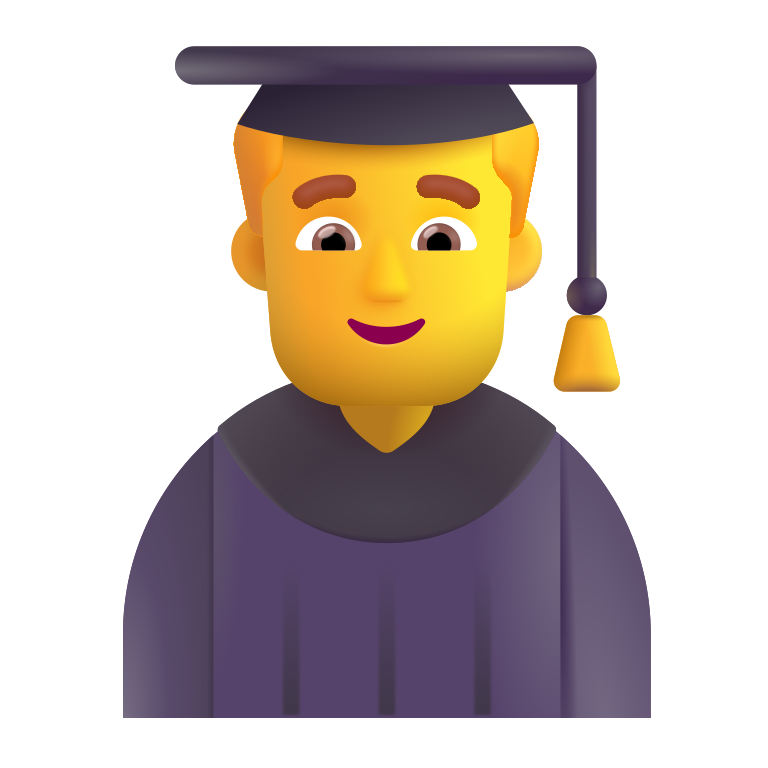
man student color default